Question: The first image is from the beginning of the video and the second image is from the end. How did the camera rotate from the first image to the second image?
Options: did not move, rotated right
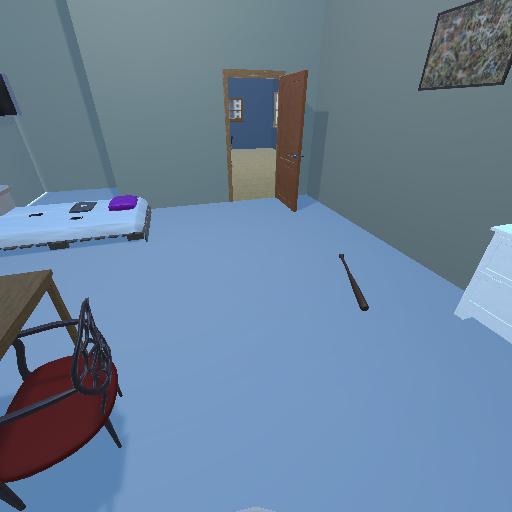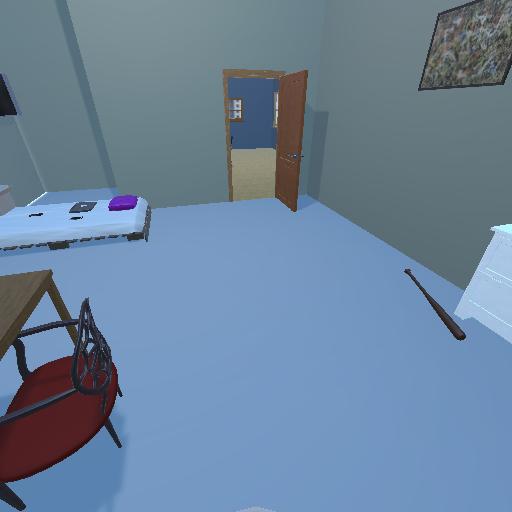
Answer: did not move